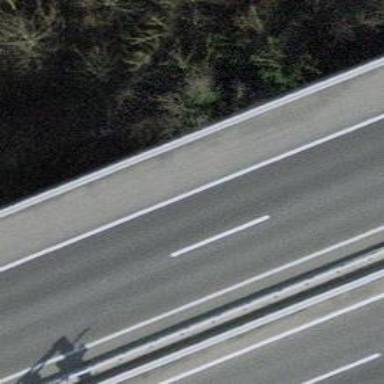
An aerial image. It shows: Viaduct bridge on asphalt motorway.